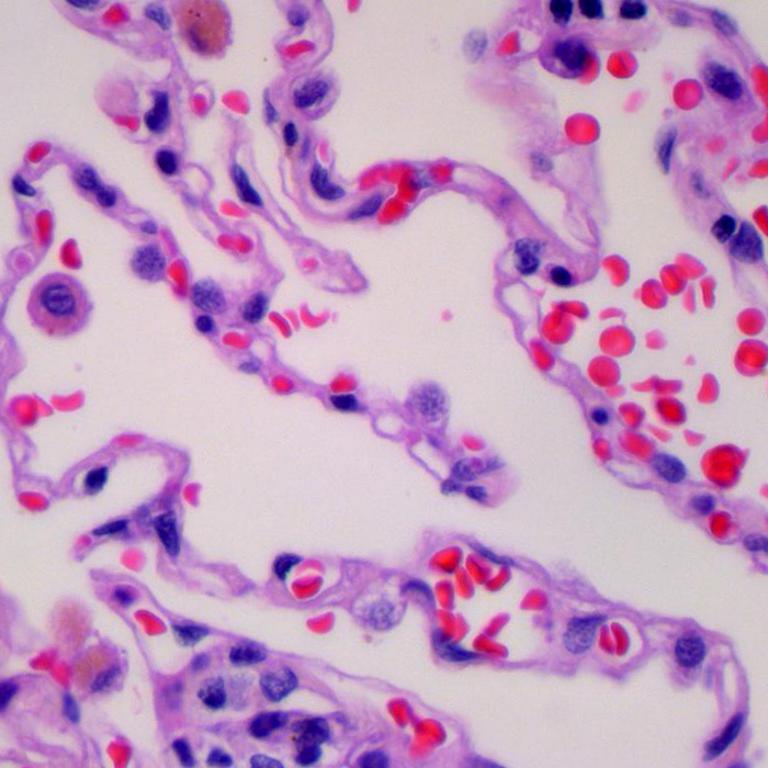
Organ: lung
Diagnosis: benign